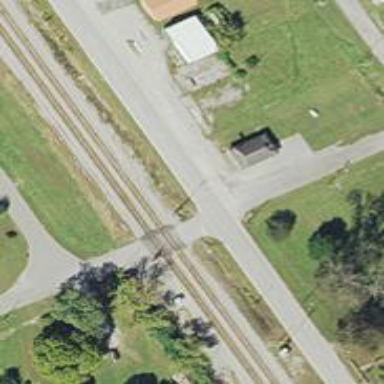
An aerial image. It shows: Railway level crossing.